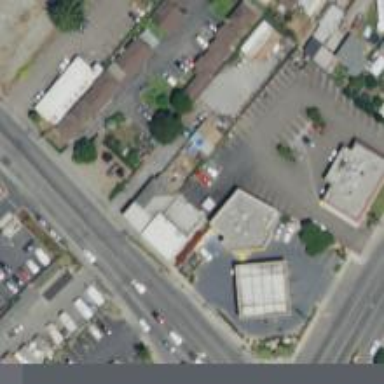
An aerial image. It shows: Convenience shop.